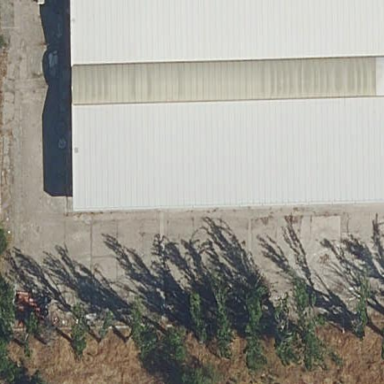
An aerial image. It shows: Industrial building.